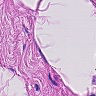
Metastatic tissue present: no